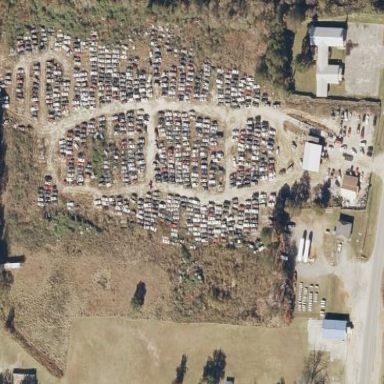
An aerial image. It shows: Industrial area designated as scrap yard.